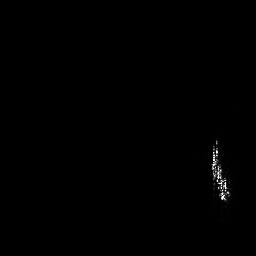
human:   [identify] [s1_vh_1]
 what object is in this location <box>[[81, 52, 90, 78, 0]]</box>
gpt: <ref>1 medium ship at the right</ref>